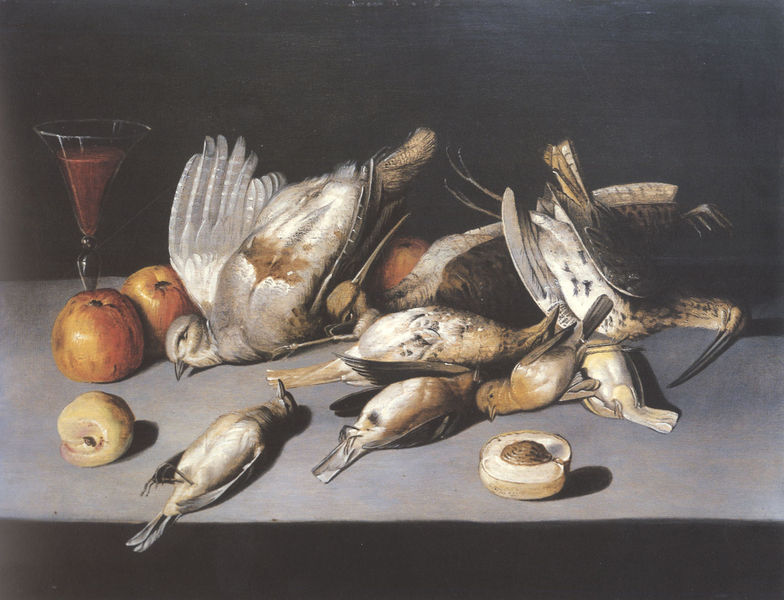
Titel: Tote Vögel, Früchte und Weinglas auf einem Tisch
Künstler: Francesco Codino
Institution: Privatsammlung
Schlagwörter: glas, grau, tisch, obst, tiere, barock, federn, tod, vögel, früchte, stilleben, apfel, äpfel, rotwein, wein, vergänglichkeit, tauben, jagd, pfirsich, kern, pfirsisch, arten, stilllebeb, mortem, weisse tauben